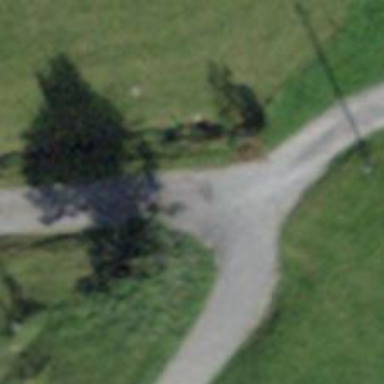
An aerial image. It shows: Well-maintained track road of grade 1.